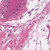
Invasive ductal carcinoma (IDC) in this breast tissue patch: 0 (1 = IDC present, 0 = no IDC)